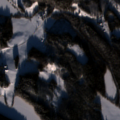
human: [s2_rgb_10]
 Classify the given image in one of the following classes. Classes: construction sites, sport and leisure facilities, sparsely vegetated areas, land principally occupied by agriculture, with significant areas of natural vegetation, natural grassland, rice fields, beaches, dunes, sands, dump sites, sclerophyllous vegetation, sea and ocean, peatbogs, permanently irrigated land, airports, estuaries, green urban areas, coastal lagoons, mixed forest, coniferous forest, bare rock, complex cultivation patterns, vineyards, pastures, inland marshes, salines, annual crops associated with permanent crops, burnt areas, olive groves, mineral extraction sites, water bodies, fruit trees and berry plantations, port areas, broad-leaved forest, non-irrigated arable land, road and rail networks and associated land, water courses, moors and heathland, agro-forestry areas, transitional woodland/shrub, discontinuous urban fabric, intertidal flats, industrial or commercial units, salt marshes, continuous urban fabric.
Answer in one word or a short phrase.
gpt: non-irrigated arable land, land principally occupied by agriculture, with significant areas of natural vegetation, coniferous forest, mixed forest, water bodies